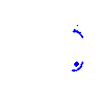
Particle: electron